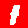
Digit: 1